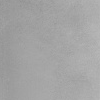
Atmospheric dust classification: dusty